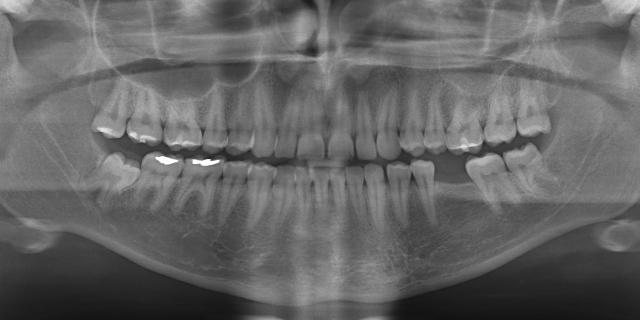
adult